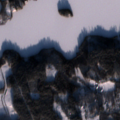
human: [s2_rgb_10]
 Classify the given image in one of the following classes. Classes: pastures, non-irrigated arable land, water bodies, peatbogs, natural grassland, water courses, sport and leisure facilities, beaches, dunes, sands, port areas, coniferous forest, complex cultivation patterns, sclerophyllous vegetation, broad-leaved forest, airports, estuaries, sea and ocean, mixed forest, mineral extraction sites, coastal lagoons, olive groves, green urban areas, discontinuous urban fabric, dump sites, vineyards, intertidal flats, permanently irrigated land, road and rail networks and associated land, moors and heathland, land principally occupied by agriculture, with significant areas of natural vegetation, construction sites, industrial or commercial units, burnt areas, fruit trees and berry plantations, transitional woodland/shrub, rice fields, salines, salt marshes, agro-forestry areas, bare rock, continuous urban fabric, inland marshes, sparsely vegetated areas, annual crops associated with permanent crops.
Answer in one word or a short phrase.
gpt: non-irrigated arable land, broad-leaved forest, coniferous forest, mixed forest, water bodies